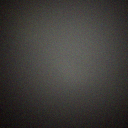
Screen state: off